Question: Basically i need to create:
check box on left and image view on right. Something like this:

These combination in portrait should be 3xN, N is int of row count. For this i thought would be good to use Grid View, but i don't have much experience with Grids. So i started to write adapters:
I got this method:
'''
@Override
public View getView(int position, View convertView, ViewGroup parent) {
// TODO Auto-generated method stub
CheckBox check = null;
ImageView pic = null;
LinearLayout view = new LinearLayout(mContext);
view.setOrientation(LinearLayout.VERTICAL);
check = new CheckBox(mContext);
check.setTag(position);
view.addView(check);
pic = new ImageView(mContext);
pic.setImageResource(R.drawable.btn_star);
view.addView(pic);
return view;
}
'''
and maybe there i should create one View of check box and image View. This worked but image is lower than check box, how to make them in one line ?
Thanks.
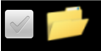
Answer: Create seperate Layout for griview content
For eg: 'gridview_custom.xml'
'''
<?xml version="1.0" encoding="utf-8"?>
<LinearLayout xmlns:android="http://schemas.android.com/apk/res/android"
android:layout_width="match_parent"
android:layout_height="match_parent"
android:orientation="horizontal" android:gravity="center">
<CheckBox
android:id="@+id/checkBox1"
android:layout_width="wrap_content"
android:layout_height="wrap_content"/>
<ImageView
android:id="@+id/imageView1"
android:layout_width="wrap_content"
android:layout_height="wrap_content"
android:src="@drawable/ic_launcher" android:layout_marginLeft="10dip"/>
</LinearLayout>
'''
Now create Custom Adapter for your 'GridView' and override 'getView()'
'''
@Override
public View getView(int position, View convertView, ViewGroup parent) {
View v = convertView;
CheckBox check = null;
ImageView pic = null;
if (convertView == null) { // if it's not recycled, initialize some
// attributes
LayoutInflater vi =
(LayoutInflater)mContext.getSystemService(Context.LAYOUT_INFLATER_SERVICE);
v = vi.inflate(R.layout.gridview_custom, null);
}
pic = (ImageView)v.findViewById(R.id.imageView1);
check = (CheckBox) v.findViewById(R.id.checkBox1);
return v;
}
'''